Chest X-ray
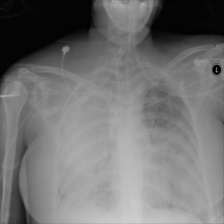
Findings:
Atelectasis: negative
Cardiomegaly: negative
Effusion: negative
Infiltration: negative
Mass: negative
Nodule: negative
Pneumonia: negative
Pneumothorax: negative
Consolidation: positive
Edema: negative
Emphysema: negative
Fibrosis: negative
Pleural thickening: negative
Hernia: negative